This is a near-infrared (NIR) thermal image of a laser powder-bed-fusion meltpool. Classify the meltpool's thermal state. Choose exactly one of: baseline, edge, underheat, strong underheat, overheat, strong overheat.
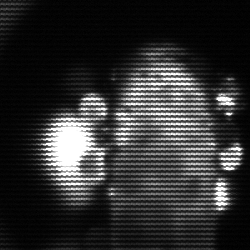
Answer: strong underheat